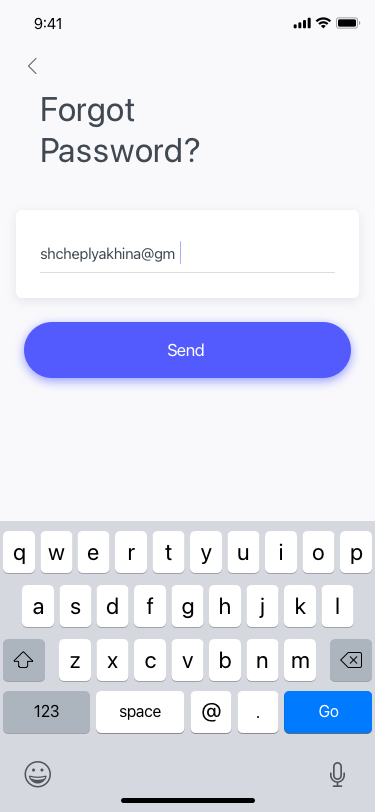
Text in this UI design:
Send
shcheplyakhina@gm
Forgot
Password?